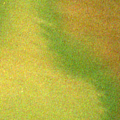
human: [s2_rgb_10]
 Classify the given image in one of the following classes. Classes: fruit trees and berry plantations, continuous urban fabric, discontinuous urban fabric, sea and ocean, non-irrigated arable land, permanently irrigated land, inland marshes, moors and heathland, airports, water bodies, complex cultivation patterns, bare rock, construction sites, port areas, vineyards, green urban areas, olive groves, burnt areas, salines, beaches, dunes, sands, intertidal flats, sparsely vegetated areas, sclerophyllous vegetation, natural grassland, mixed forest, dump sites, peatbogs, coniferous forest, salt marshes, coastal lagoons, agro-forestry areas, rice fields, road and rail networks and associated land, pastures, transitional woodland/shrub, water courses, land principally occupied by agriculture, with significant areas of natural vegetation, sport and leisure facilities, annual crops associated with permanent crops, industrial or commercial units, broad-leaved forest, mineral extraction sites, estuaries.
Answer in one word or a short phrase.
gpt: coastal lagoons